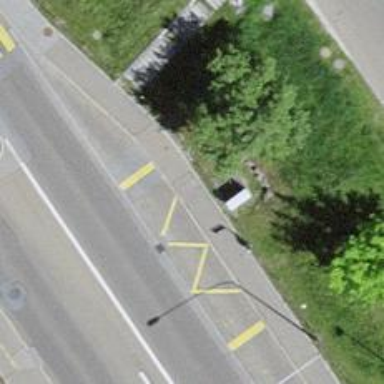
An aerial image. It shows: Bus stop with platform for public transport.